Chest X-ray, AP view. Patient: 43 years old, sex F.
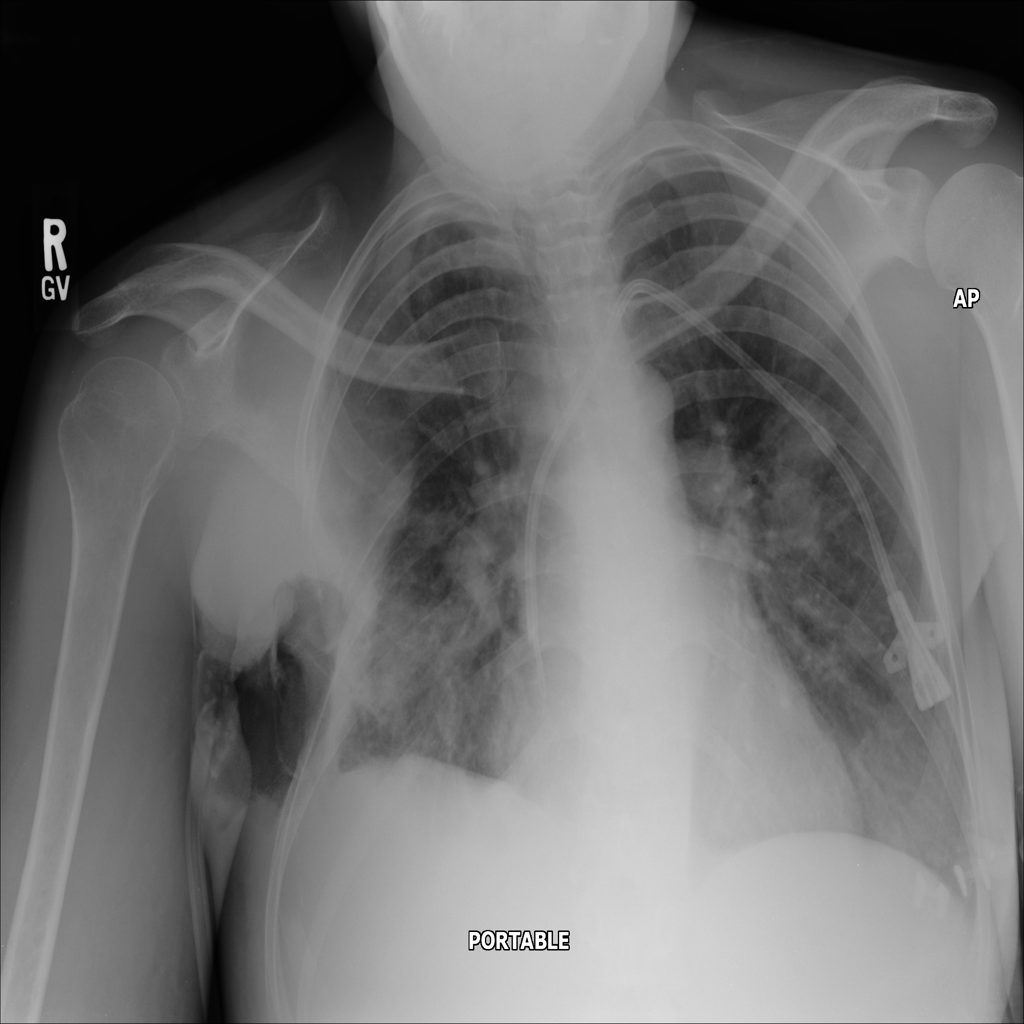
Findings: Infiltration, Mass, Pneumonia